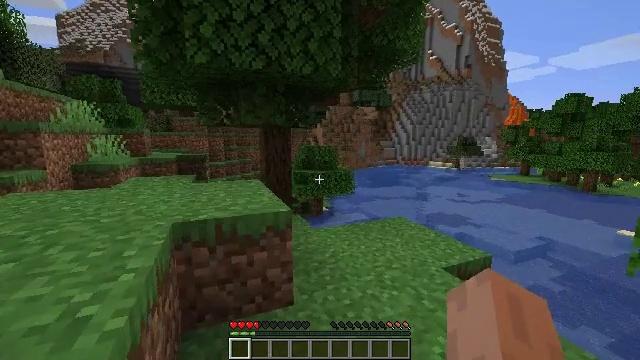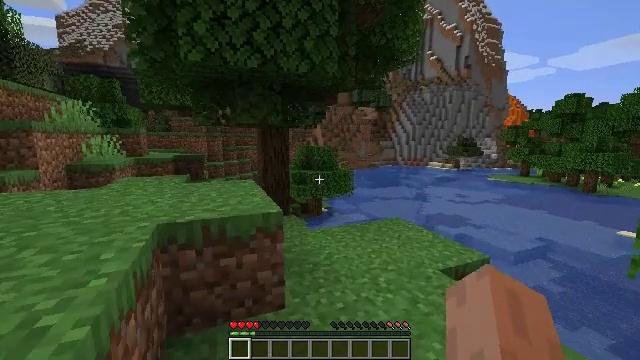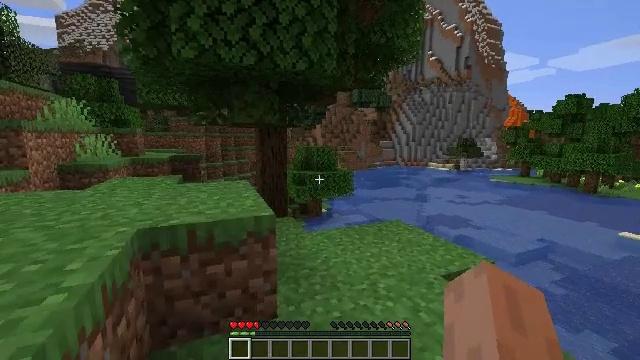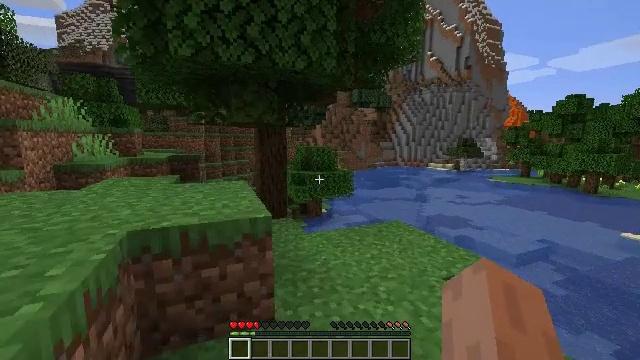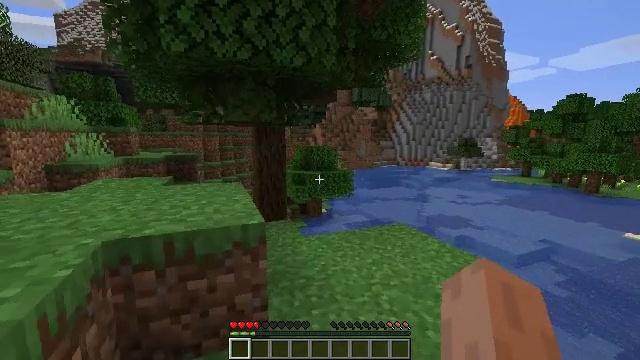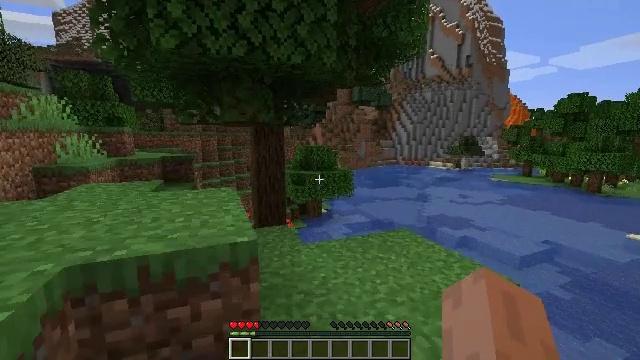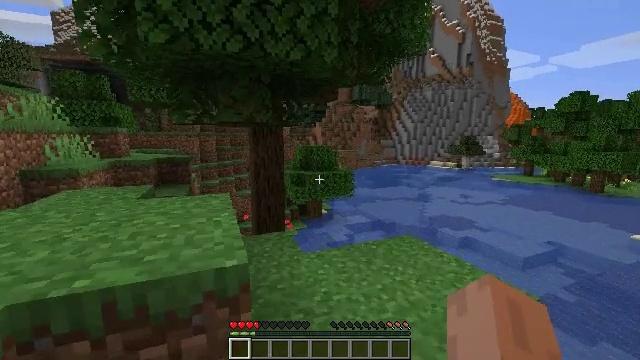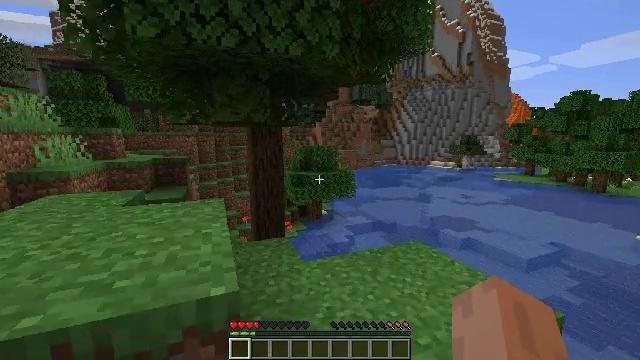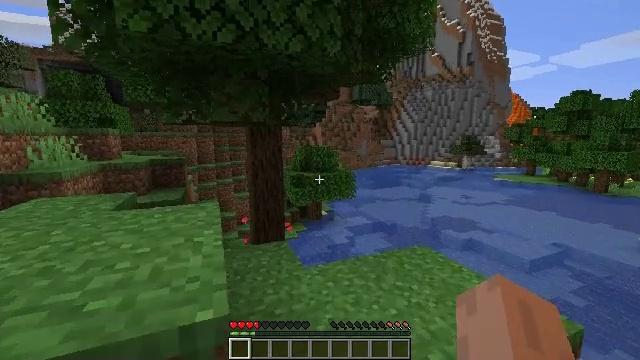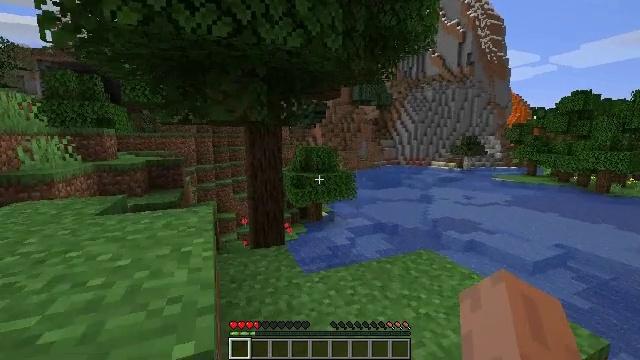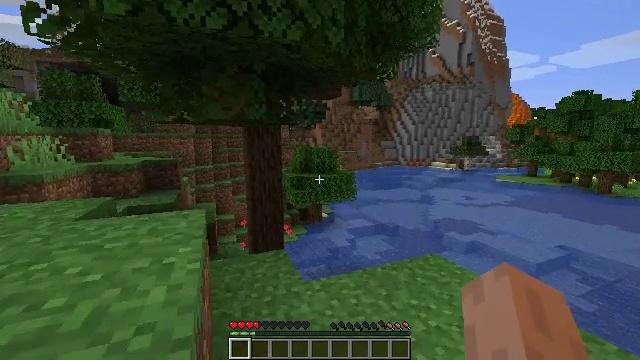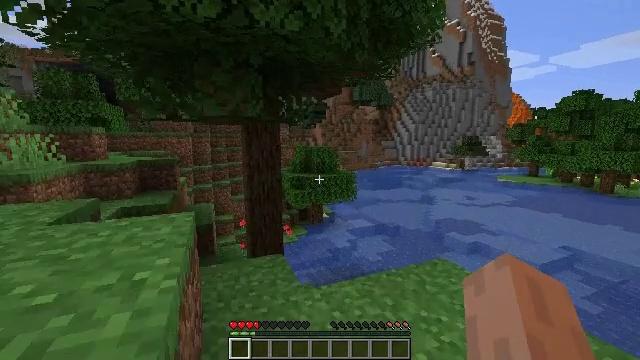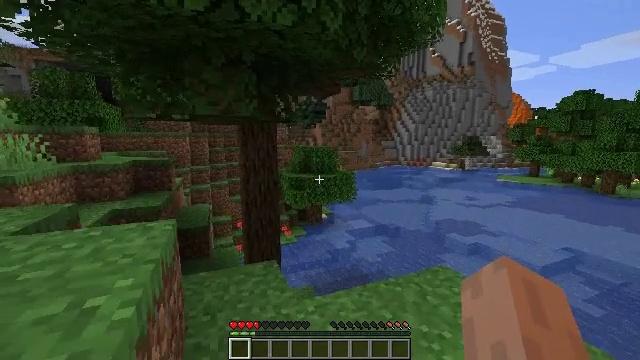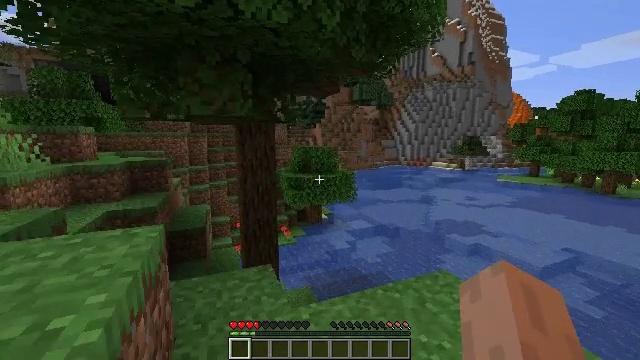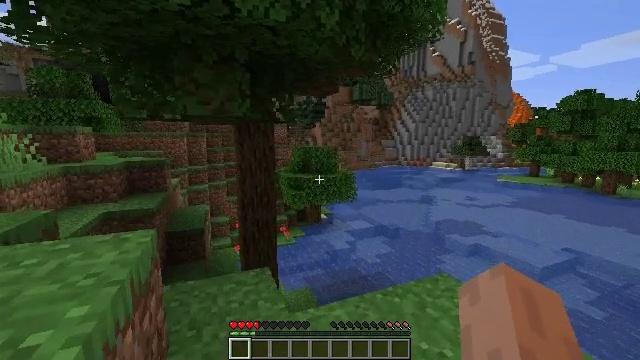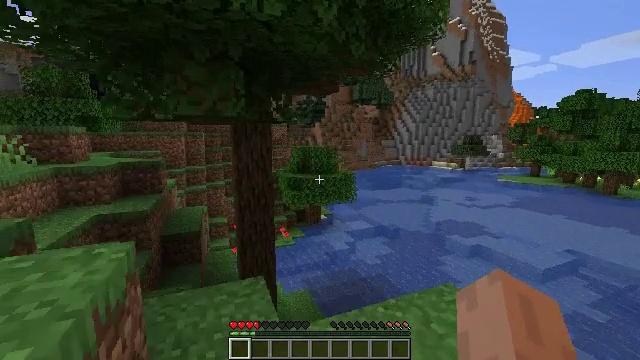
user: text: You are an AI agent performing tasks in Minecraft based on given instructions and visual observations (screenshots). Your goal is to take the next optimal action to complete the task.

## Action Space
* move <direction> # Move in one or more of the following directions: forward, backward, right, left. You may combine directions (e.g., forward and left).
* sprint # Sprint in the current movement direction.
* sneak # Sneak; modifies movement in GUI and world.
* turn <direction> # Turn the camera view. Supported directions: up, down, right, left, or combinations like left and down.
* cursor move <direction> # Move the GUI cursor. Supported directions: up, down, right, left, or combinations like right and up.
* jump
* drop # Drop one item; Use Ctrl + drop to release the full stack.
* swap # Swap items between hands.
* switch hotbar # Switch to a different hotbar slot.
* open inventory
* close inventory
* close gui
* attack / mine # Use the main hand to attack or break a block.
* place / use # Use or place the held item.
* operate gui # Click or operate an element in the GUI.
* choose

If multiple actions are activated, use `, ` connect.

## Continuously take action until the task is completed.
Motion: motion action
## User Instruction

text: Harvest birch leaves for decorations.
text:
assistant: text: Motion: move forward
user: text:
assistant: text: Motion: move forward
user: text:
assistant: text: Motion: move forward
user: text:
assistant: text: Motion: move forward
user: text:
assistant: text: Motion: move forward
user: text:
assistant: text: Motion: move forward
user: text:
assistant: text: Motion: move forward
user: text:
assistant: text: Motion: move forward
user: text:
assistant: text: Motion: move forward
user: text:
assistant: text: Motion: move forward
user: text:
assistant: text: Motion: move forward
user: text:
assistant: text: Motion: move forward
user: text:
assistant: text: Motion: move forward
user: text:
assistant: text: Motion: move forward
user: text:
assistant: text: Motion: move forward
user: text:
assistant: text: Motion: move forward
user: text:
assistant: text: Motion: move forward
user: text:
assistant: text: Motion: move forward
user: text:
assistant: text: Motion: move forward
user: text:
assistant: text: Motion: move forward
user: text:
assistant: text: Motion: move forward
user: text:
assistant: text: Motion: move forward
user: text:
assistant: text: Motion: move forward
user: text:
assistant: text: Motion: move forward
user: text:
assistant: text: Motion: move forward
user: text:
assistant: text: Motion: move forward
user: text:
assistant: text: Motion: move forward
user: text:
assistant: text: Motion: move forward
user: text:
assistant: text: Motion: move forward
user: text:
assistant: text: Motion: move forward and move right